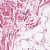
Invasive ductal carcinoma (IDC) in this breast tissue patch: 0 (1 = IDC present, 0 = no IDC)